Field crop: maize
Growth stage: 1
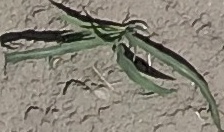
Species: sorghum